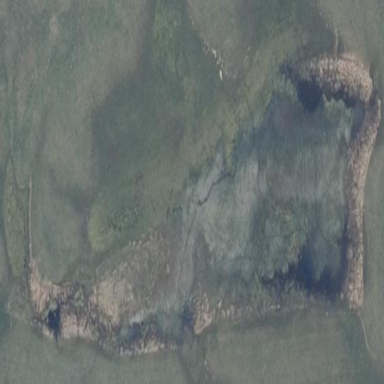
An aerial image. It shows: Beautiful wet meadow natural wetland.